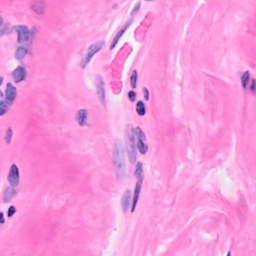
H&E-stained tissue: Breast